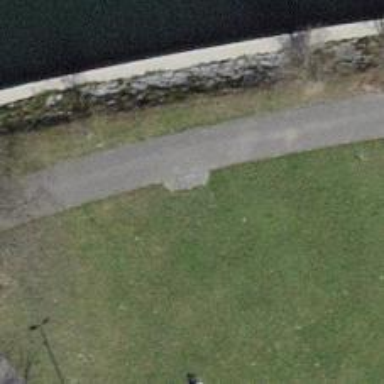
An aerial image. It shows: Red bench.